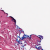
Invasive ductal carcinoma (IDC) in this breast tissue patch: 0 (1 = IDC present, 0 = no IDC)